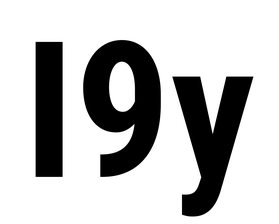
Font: Roboto_Condensed_Bold